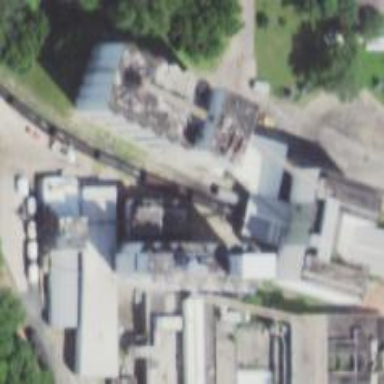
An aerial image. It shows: Silo.